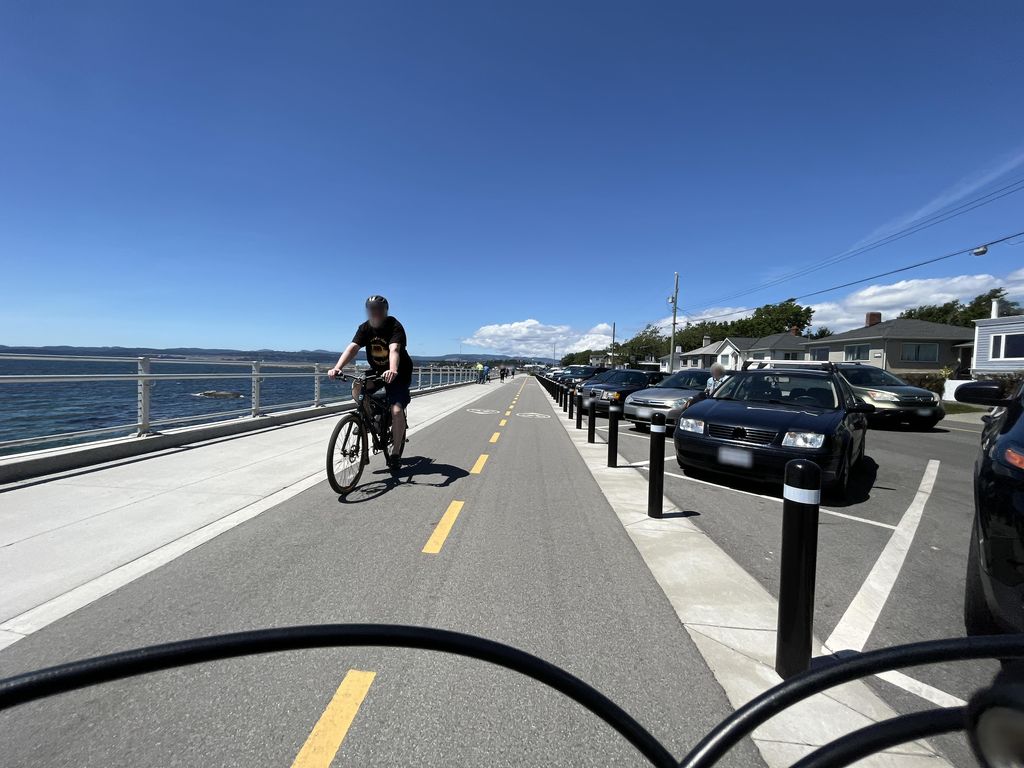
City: victoria